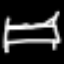
Label: bed